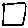
Label: square